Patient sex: F
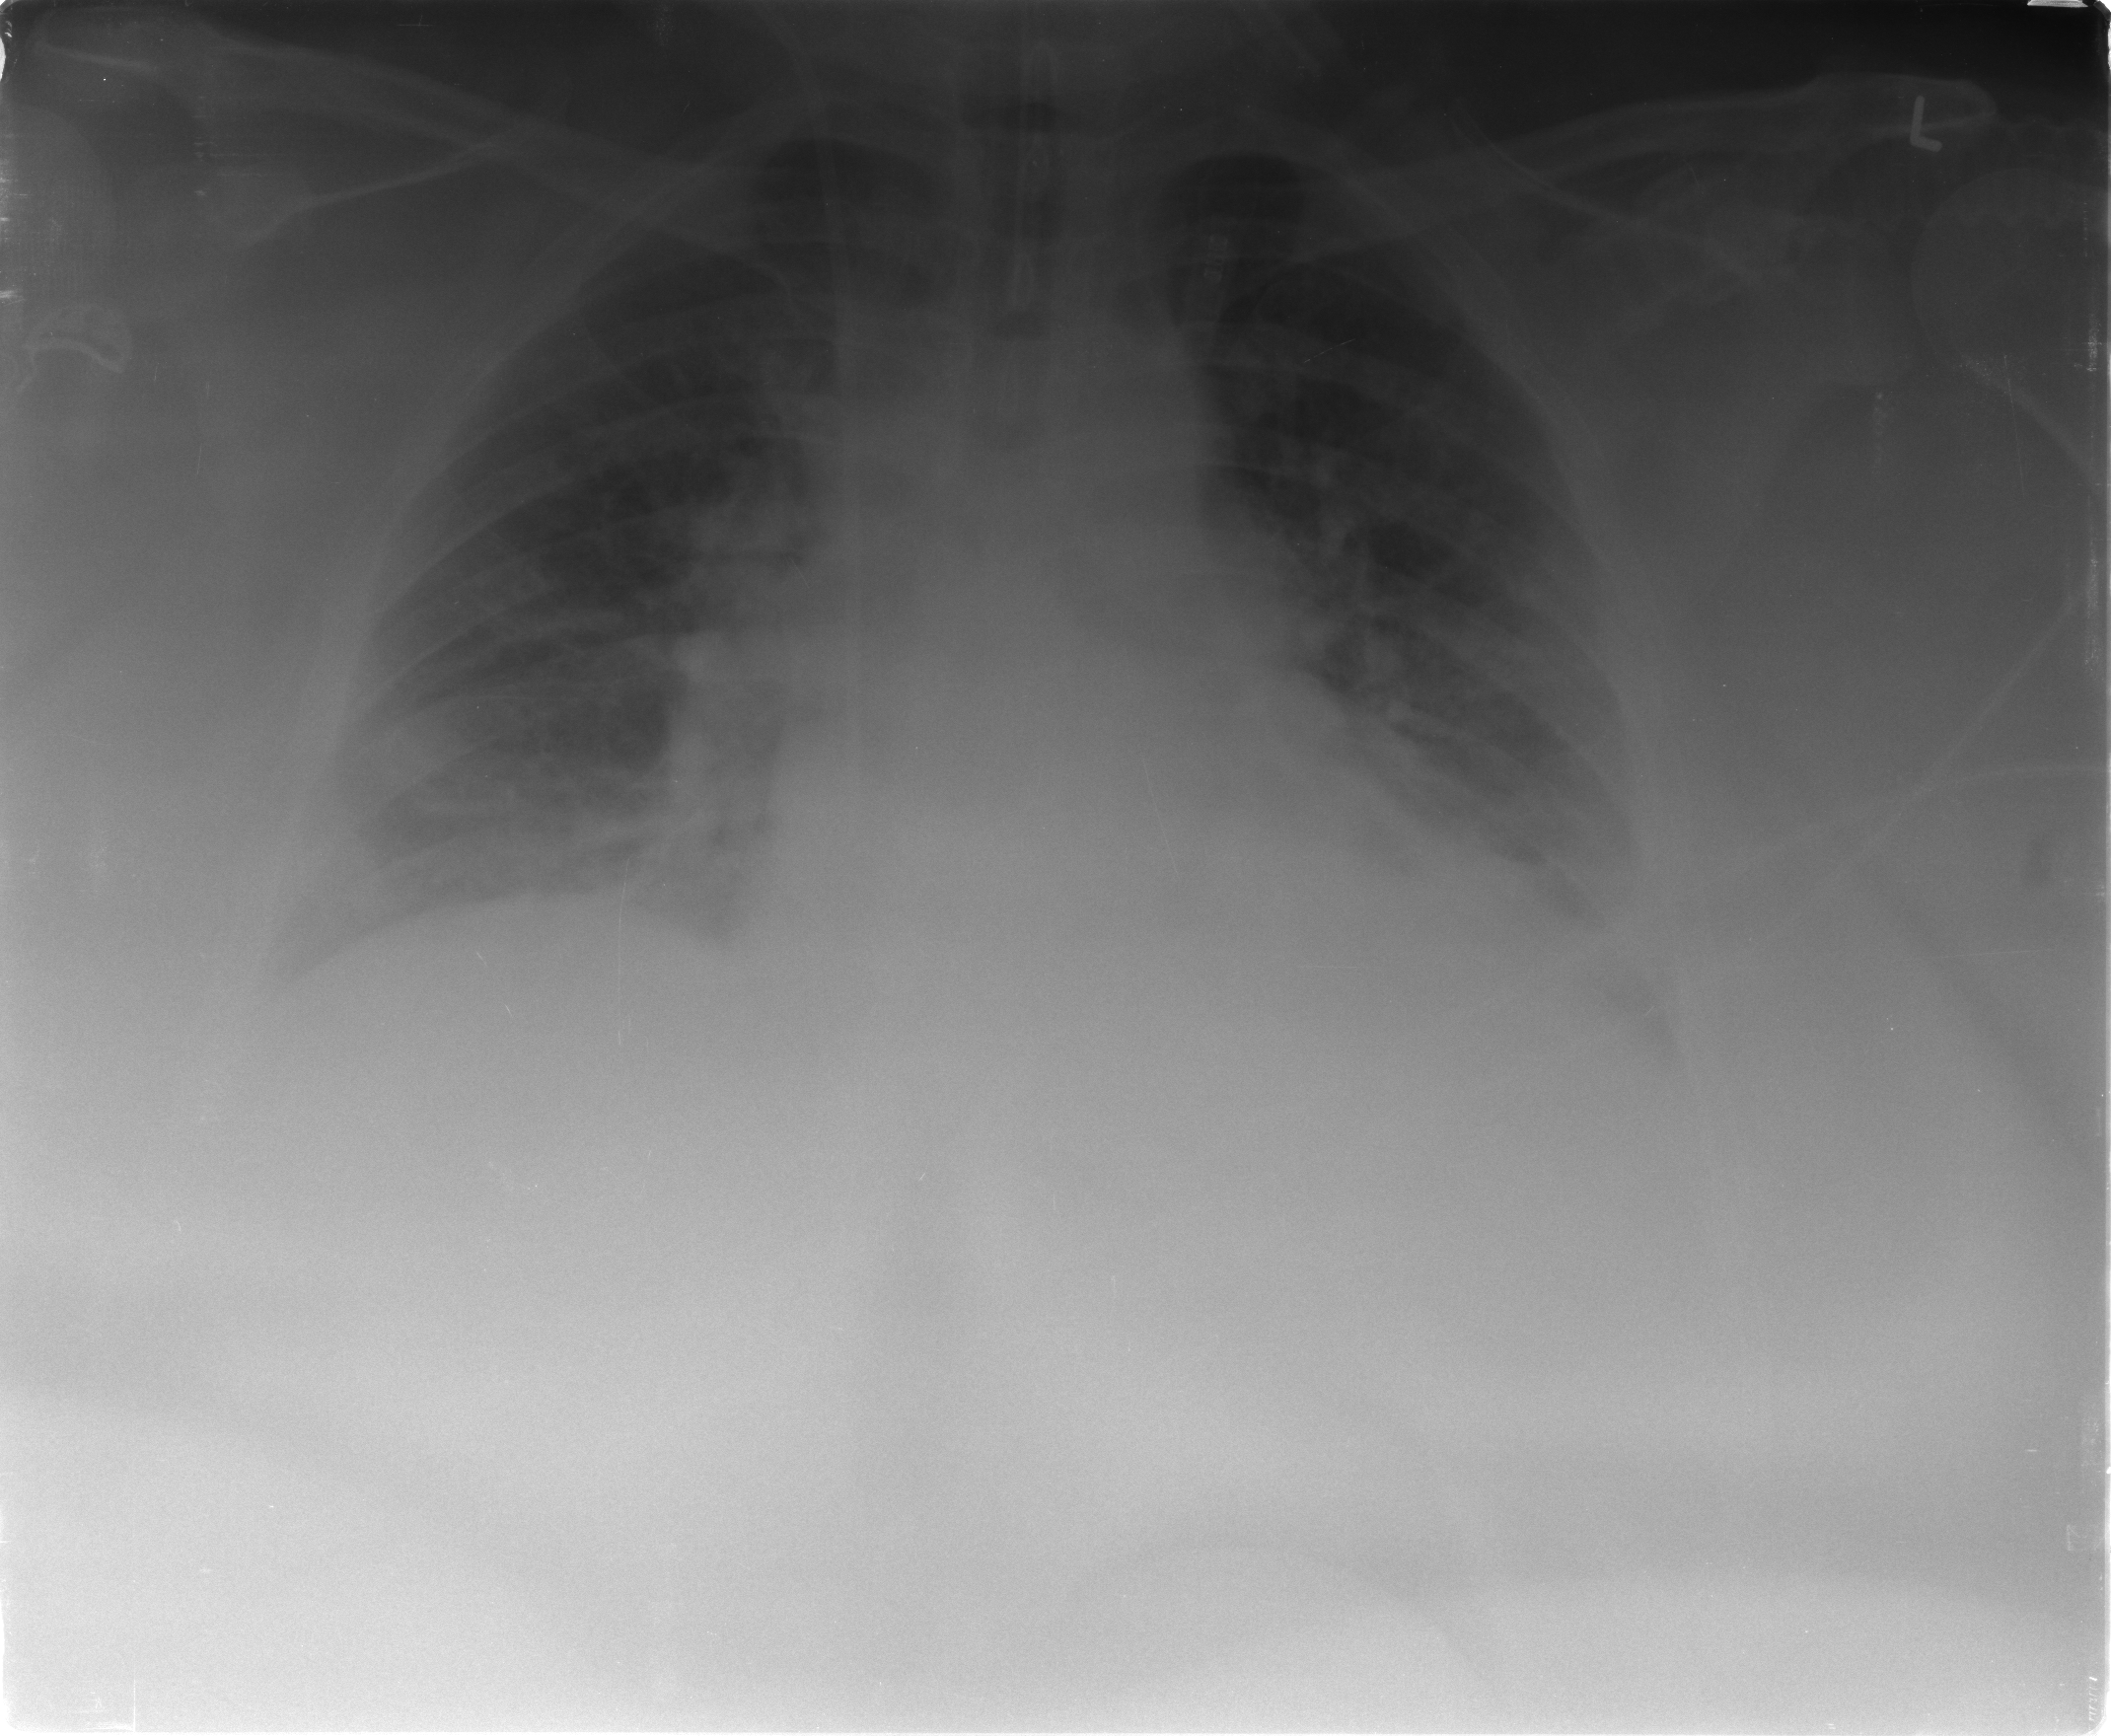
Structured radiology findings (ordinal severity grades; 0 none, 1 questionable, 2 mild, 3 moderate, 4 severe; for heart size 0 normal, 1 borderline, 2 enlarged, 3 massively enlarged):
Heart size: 2
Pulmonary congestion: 2
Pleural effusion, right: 2
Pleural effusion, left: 2
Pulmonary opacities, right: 2
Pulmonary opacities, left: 2
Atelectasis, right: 2
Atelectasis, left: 2